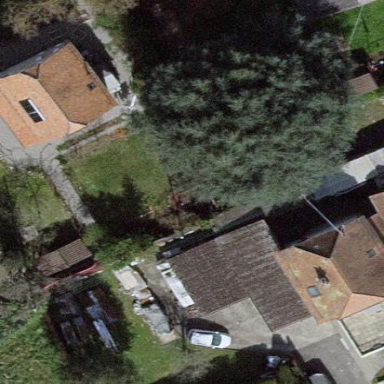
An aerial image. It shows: View of roof of building.